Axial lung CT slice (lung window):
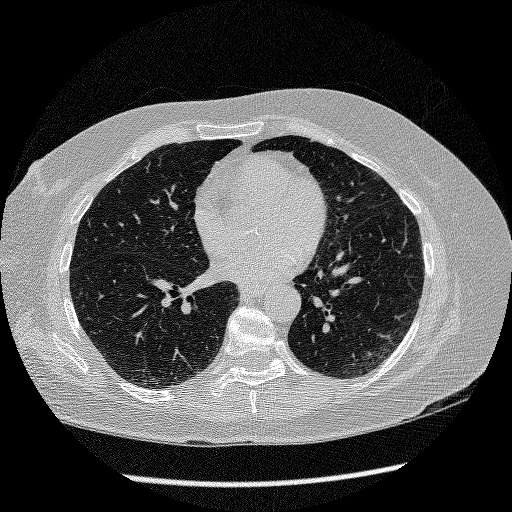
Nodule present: no